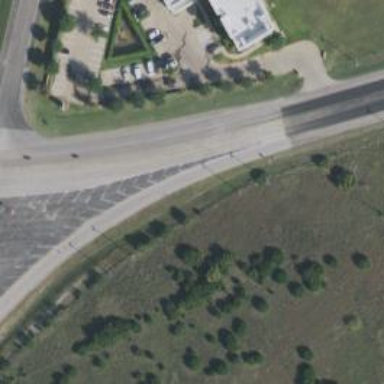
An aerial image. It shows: Asphalt road with primary link designation.